Field crop: tomato
Growth stage: 2
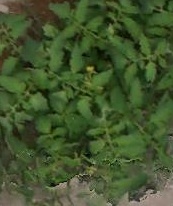
Species: tomato